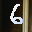
Label: 6